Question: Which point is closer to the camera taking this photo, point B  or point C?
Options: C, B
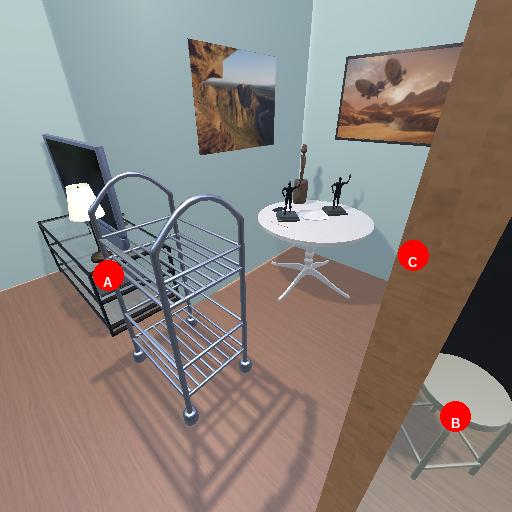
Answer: C